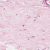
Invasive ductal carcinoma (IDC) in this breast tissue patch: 0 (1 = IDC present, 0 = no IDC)